Interaction volume radius: 5 \u00c5
Interaction volume height: 15 \u00c5
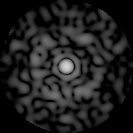
Disorder parameter: 0.8381